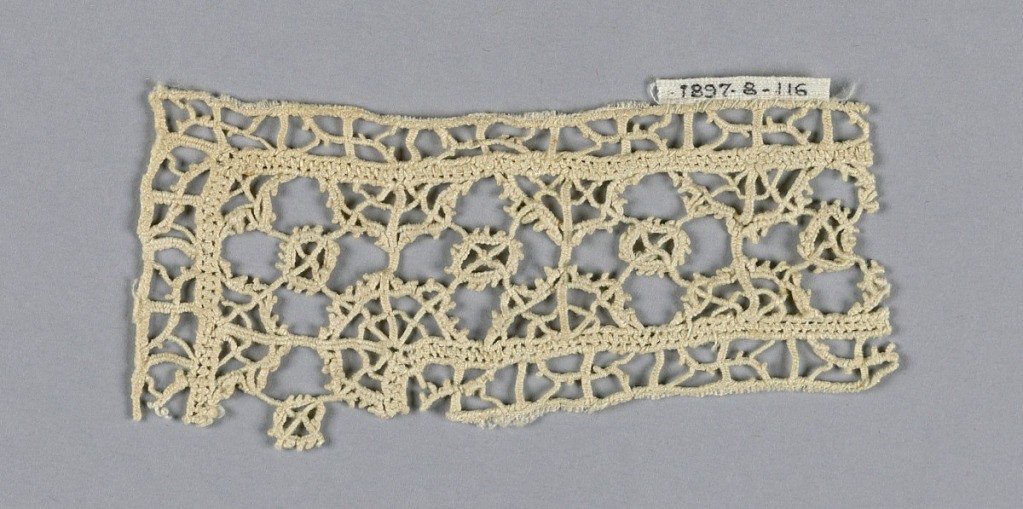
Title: Fragment
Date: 16th century
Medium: linen Technique: withdrawn element
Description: Insertion of reticella has an interior band with adjoining four-lobed frameworks. Small circle is in the center of each framework. Outer band has small squares filled with wavy diagonals.